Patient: sex M, age 60
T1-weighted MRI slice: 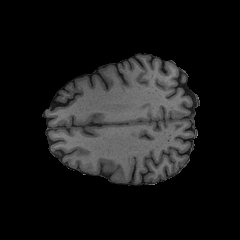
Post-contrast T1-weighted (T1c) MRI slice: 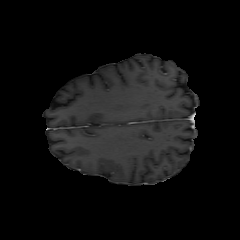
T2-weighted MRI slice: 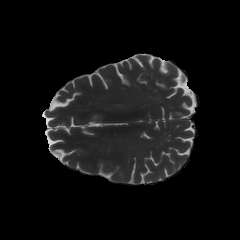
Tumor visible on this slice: yes
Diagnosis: Glioblastoma, IDH-wildtype
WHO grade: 4